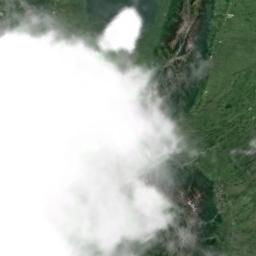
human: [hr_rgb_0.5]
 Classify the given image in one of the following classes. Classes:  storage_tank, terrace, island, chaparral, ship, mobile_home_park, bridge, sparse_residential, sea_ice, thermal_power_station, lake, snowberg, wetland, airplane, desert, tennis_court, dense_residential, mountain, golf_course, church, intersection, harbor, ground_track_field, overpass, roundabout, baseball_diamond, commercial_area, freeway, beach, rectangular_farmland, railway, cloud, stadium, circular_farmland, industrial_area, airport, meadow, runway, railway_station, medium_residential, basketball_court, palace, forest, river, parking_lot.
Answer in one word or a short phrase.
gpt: cloud